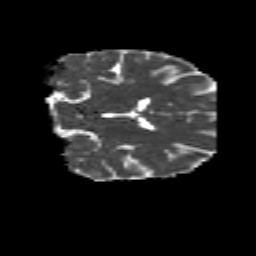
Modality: MD
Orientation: coronal
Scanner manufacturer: siemens
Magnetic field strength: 3 T
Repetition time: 6.8 s
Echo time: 0.093 s